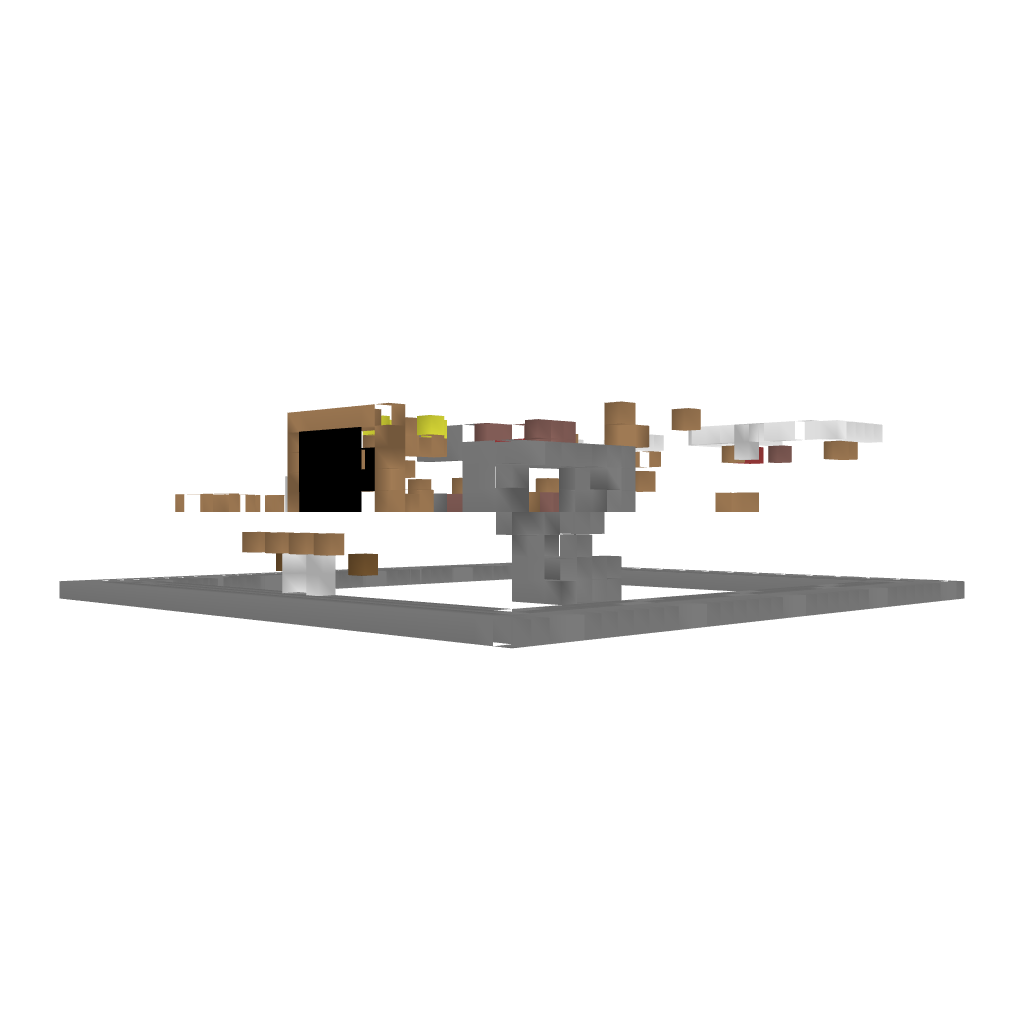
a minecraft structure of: Clay House bad low quality